Question: I have this json string look like:
'''
[{
"totalCount" : 134
}, {
"items" : [{
"id" : 1669,
"check" : false,
"name" : "1800mmTang Men Yi Ju ",
"part_number" : "DP101669"
}, {
"id" : 1670,
"check" : false,
"name" : "1800mmTang Men Yi Ju ",
"part_number" : "DP101670"
}, {
"id" : 1671,
"check" : false,
"name" : "2118mmTang Men Yi Ju ",
"part_number" : "DP101671"
}, {
"id" : 1672,
"check" : false,
"name" : "2118mmTang Men Yi Ju ",
"part_number" : "DP101672"
}, {
"id" : 1673,
"check" : false,
"name" : "1800mmTang Men Yi Ju ",
"part_number" : "DP101673"
}, {
"id" : 1674,
"check" : false,
"name" : "1800mmTang Men Yi Ju ",
"part_number" : "DP101674"
}, {
"id" : 1675,
"check" : false,
"name" : "1800mmTang Men Yi Ju ",
"part_number" : "DP101675"
}, {
"id" : 1676,
"check" : false,
"name" : "1800mmTang Men Yi Ju ",
"part_number" : "DP101676"
}, {
"id" : 1677,
"check" : false,
"name" : "2118mmTang Men Yi Ju ",
"part_number" : "DP101677"
}, {
"id" : 1678,
"check" : false,
"name" : "2118mmTang Men Yi Ju ",
"part_number" : "DP101678"
}
]
}
]
'''
and my store look like:
'''
var item_store = Ext.create('Ext.data.Store', {
model:'ItemModel',
autoLoad: true,
pageSize: 5,
proxy: {
type: 'ajax',
reader: {
type:'json',
root: 'items',
totalProperty: 'totalCount'
},
url: 'item_access.jsp?fullpage=true&item_cat=167&group_id='+groupId
}
});
'''
but it cant read the root node for the store ,now my table look like that:
only with two blank row,
look like are node totalCount and items:

so how should I config the reader to read that string??
that is my grid:
'''
var itemPanel=Ext.create('Ext.grid.Panel', {
id: 'item-panel',
title: 'Chan Pin ',
store: item_store,
columns: [
{ header: 'id', dataIndex: 'id' , flex: 1 },
{ header: 'part_number', dataIndex: 'part_number' , flex: 2 },
{ header: 'name', dataIndex: 'name', flex: 3 },
{ xtype: 'checkcolumn',header: 'Ke Jian ', dataIndex: 'check' , flex: 2 ,
listeners:{
checkchange: function(col, idx, isChecked) {
var view = itemPanel.getView(),
record = view.getRecord(view.getNode(idx));
postData(record.get('id'),"ITEM",isChecked);
}
}
}
],
region: 'center',
layout: 'card',
// paging bar on the bottom
bbar: Ext.create('Ext.PagingToolbar', {
store: item_store,
displayInfo: true,
displayMsg: 'Displaying topics {0} - {1} of {2}',
emptyMsg: "No topics to display",
items:[
'-', {
text: 'Show Preview',
pressed: pluginExpanded,
enableToggle: true,
toggleHandler: function(btn, pressed) {
var preview = Ext.getCmp('gv').getPlugin('preview');
preview.toggleExpanded(pressed);
}
}]
}),
});
'''
my model:
'''
Ext.define('ItemModel', {
extend : 'Ext.data.Model',
idProperty : 'id',
fields : [{
name : "name",
convert : undefined
}, {
name : "id",
type : types.INT
}, {
name : "part_number"
}, {
name : "check",
type : types.BOOLEAN
}
]
});
'''
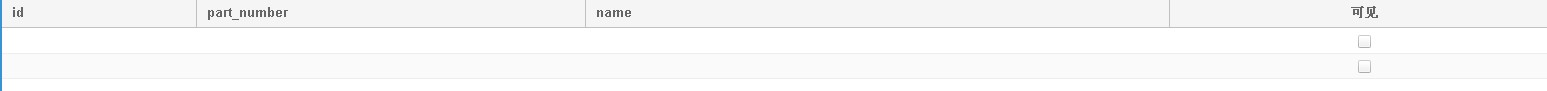
Answer: You may change the data structure if possible :
'''
{ "totalCount": 134, "items": [] }
'''
---
## Edit
I have setup a quick test using 'ext-all-debug.js' from version 4.2.0.663, the same as in your JsFiddle. At first glance, the problem comes from the line 41343 :
'''
root = Ext.isArray(data) ? data : me.getRoot(data);
'''
At this point 'getRoot' - which refers to the 'root' property somehow - is not called because 'data' is an array. This is not a bug. I rather think that you misuse the JSON reader which is designed to consider an array not as a configuration structure, but as a record list. Sorry for repeating this but you'd better replace the array with an object as mentionned above. If it's not possible you'll have to bring some changes to the framework in order to make it suit your needs.